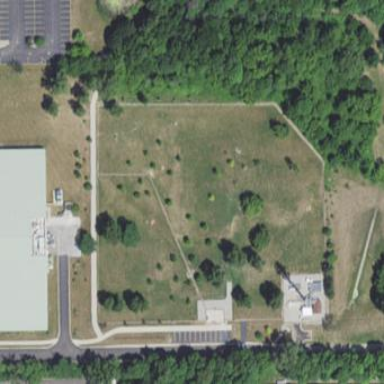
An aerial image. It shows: Dog park for leisure land.